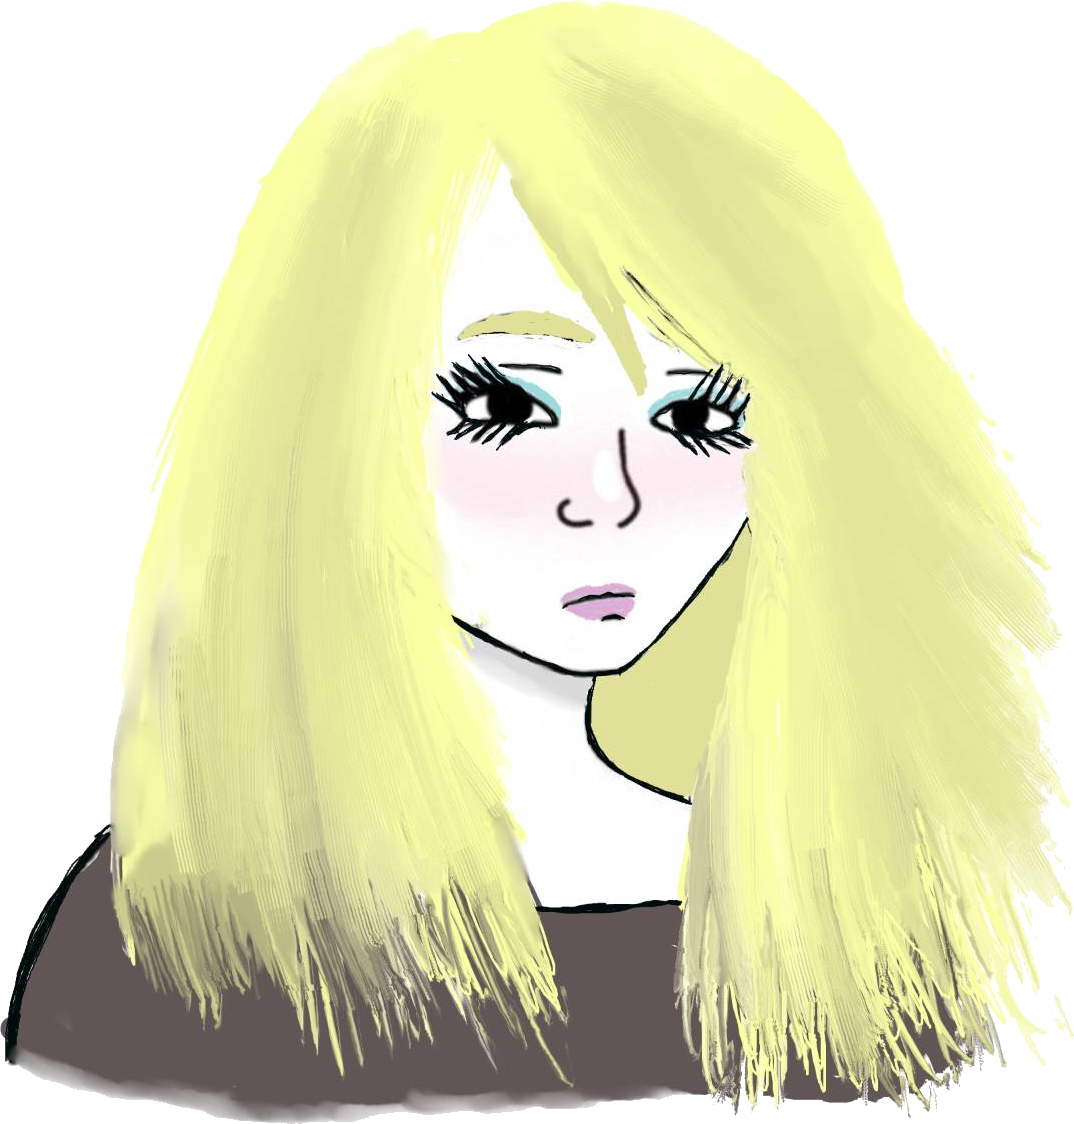
Label: 5_Doomer_Girl